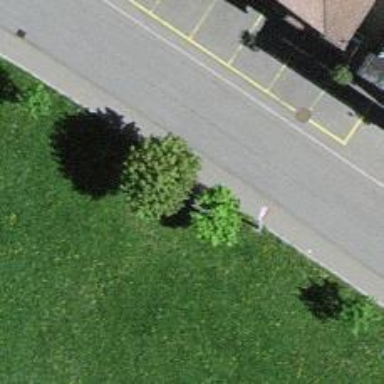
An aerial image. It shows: Bench.